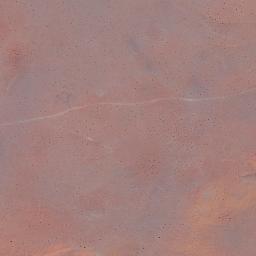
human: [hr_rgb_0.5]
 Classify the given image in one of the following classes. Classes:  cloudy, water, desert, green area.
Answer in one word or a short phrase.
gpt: desert